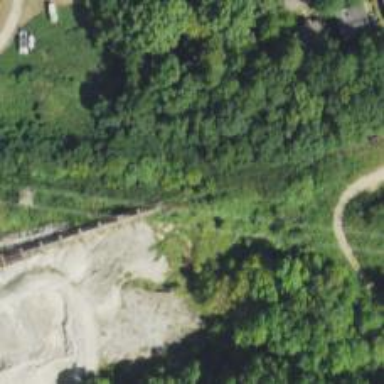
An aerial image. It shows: Disused railway spur bridge.